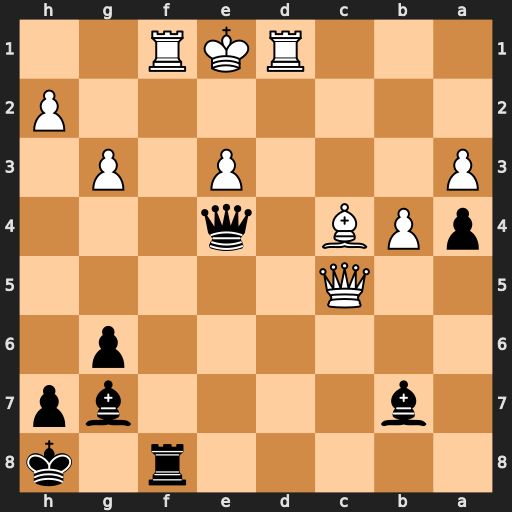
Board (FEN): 5r1k/1b4bp/6p1/2Q5/pPB1q3/P3P1P1/7P/3RKR2
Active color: b
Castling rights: -
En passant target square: -
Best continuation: Bc3+ Rd2 Qb1+ Ke2 Qxf1#